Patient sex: M
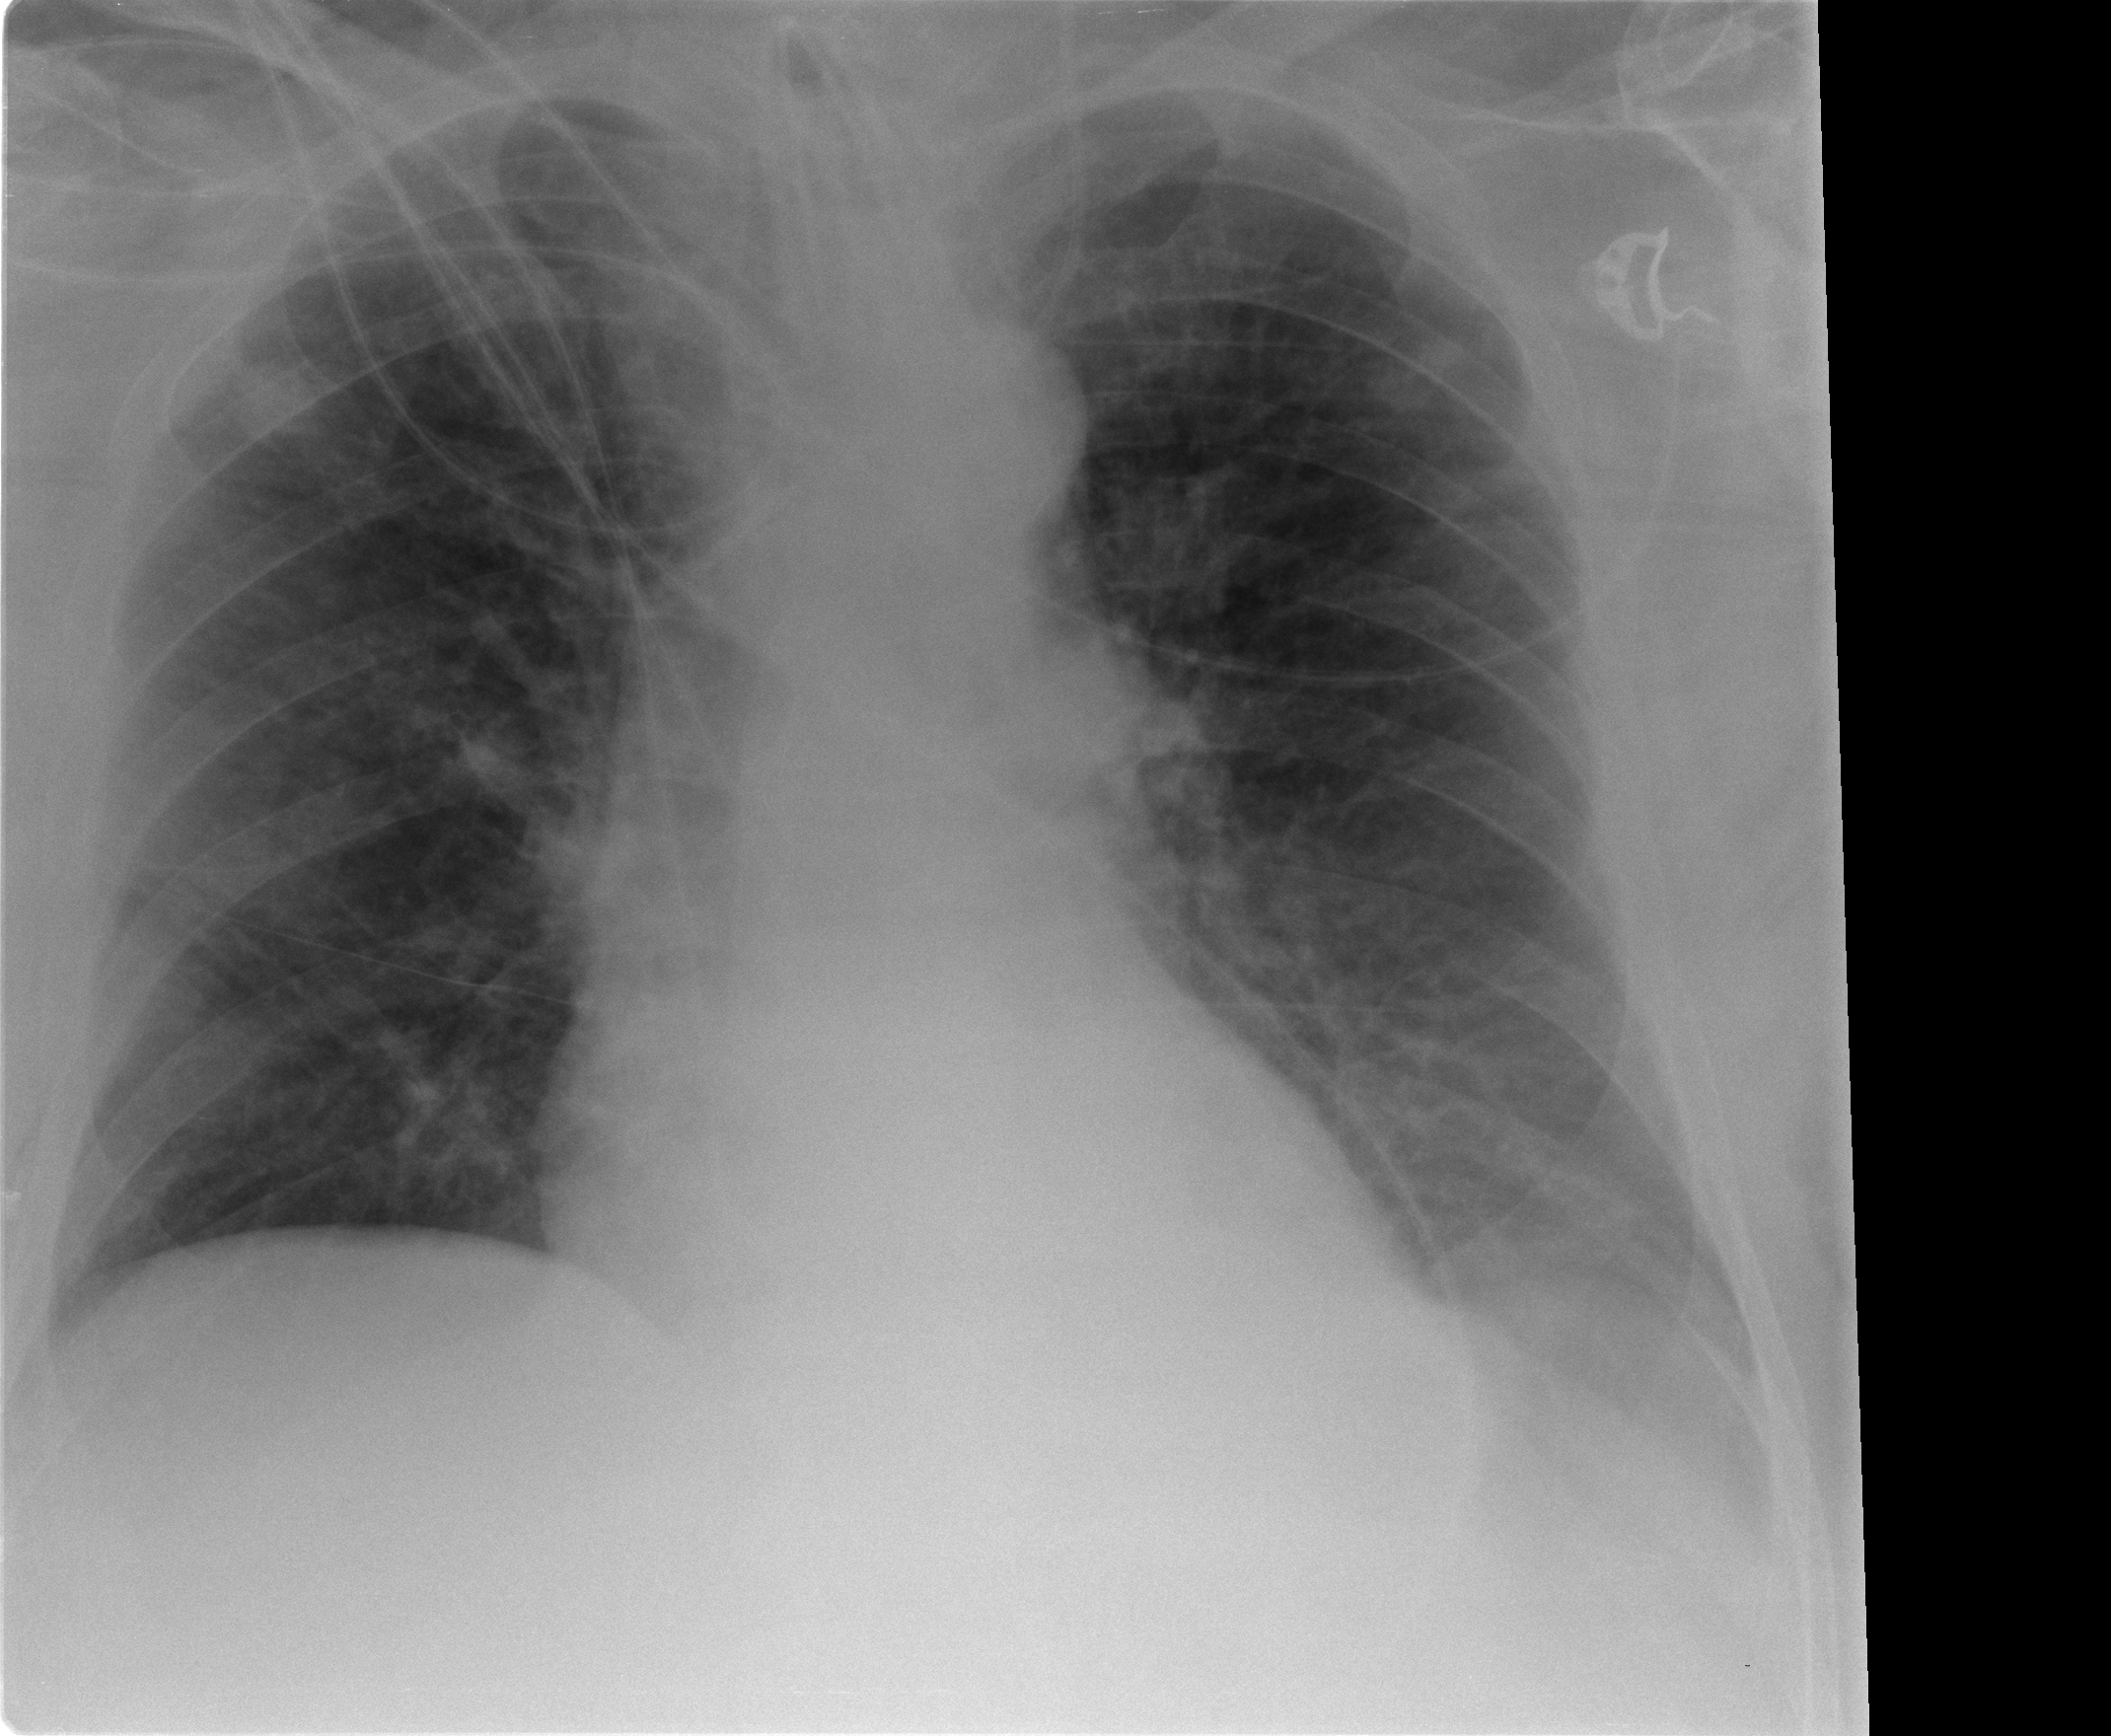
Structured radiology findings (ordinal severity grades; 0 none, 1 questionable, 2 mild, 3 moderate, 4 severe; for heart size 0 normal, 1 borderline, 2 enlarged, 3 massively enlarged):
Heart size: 0
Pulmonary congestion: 2
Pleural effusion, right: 0
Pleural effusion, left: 2
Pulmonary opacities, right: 1
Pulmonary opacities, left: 1
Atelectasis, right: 3
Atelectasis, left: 3